Question: noob here. I'm taking a Java class and we've been creating android apps. I recently updated my Eclipse that already had the plug-in and I can no longer modify the properties in this panel.

There are only a few options I can edit from this window. I can always edit the values manually, but I don't have the greatest knowledge of doing so. He sort of expect us to use the properties panel.
I'v googled this problem for a few hours now. Any help would be great.
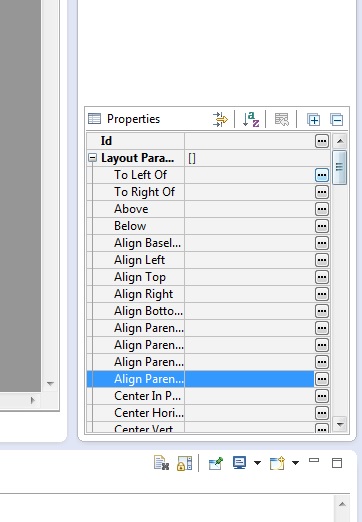
Answer: This is already answered at the below link: <URL>
The problem is with 4.4 (19), switch back to 4.3(18) and that should help resolve the issue for time-being